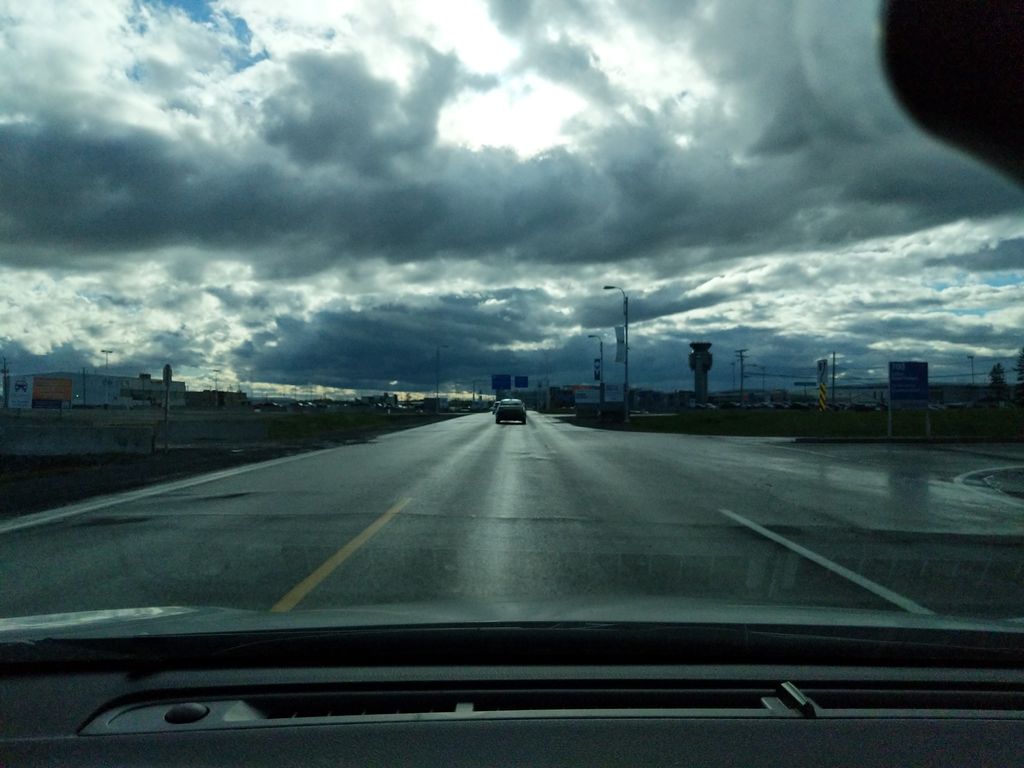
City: quebec_city